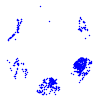
Particle: proton